Question: At each time, any colored ball can be exchanged with the white ball. How many such exchanges are needed at least to make all the red balls arranged in front of the blue balls and blue balls in front of the yellow balls (white ball positions are arbitrary)?
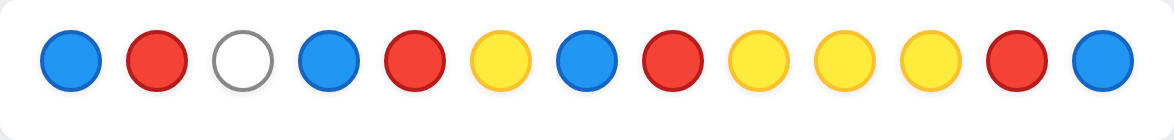
Answer: 7